Question: I am working on an ionic app. I used the firebase login. Worked fine. Now I want to structure the database according to my class diagram. The thing is I am stuck at the first addition. I typed the name but in the value I don't know what to type. Being a student this is the first time I am using firebase database always used relational databases.

I understand that the first space is the name and in the 2nd space I put null, but it didn't appear.
Thank you for the help
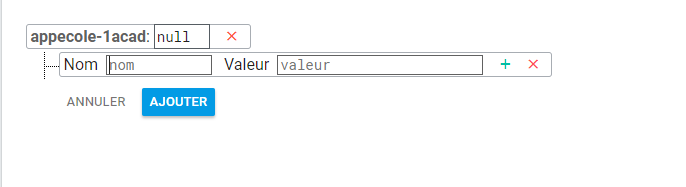
Answer: Firebase is a JSON database. This means it stores JSON values at paths. The values can be things like:
- '"Text"'- '42''3.1415'- 'true''false'- '{ "Other": { "Nested": "Objects", "Number": 123 } }'
To enter a data structure in the <URL> be sure to enter a value. If there is no value at a path, that path is automatically deleted.
Also see my step-by-step explanation here for the mechanics of entering data in the console: <URL>